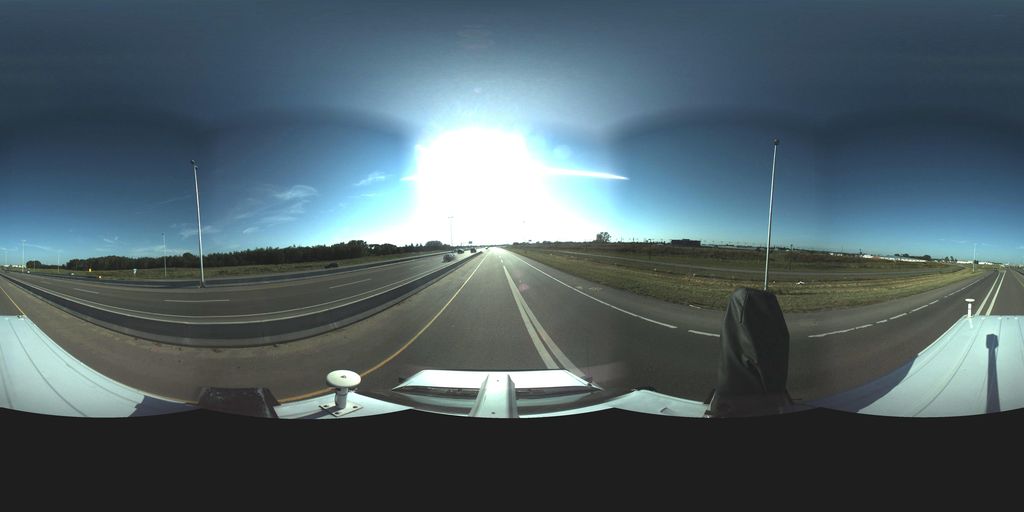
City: saskatoon